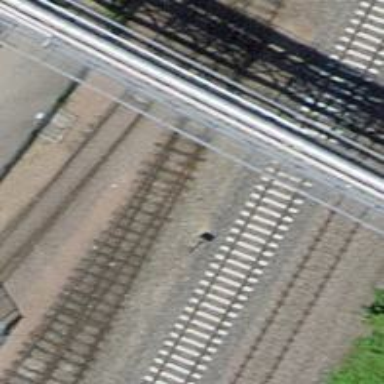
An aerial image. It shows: Railway switch.